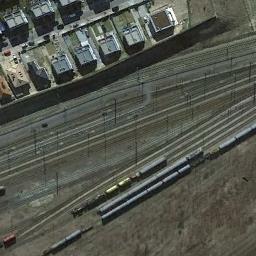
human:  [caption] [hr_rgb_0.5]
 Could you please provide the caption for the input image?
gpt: There are many buildings of different shapes beside the railway .

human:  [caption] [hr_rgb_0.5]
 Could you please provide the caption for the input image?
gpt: The railway is on the bare land next to some houses .

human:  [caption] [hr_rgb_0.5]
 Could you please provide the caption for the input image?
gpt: There are several towering trees on one side of the railway .

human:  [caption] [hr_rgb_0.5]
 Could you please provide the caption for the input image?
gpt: These railways have some trains on the tracks and some houses are on one side of the railways .

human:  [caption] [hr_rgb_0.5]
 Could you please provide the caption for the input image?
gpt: There are some buildings beside the railway with some trains .